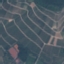
Land use / land cover: PermanentCrop